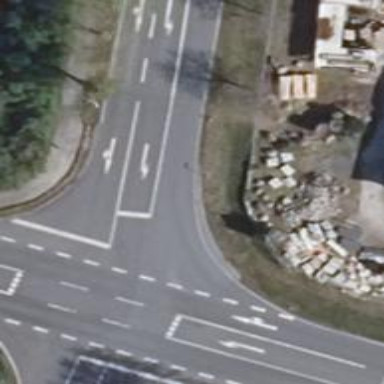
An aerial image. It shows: Road with stop sign.